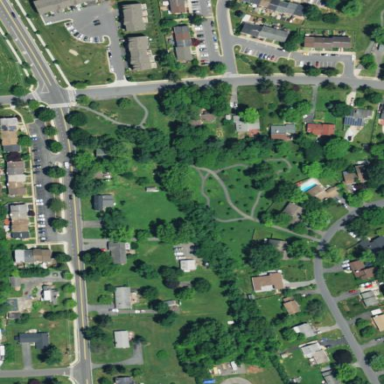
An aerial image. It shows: Municipal park designated as leisure land.